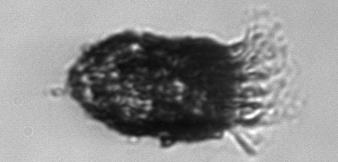
Label: Stenosemella_pacifica